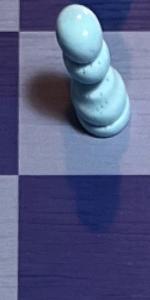
Label: Empty